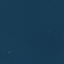
Land use / land cover: SeaLake